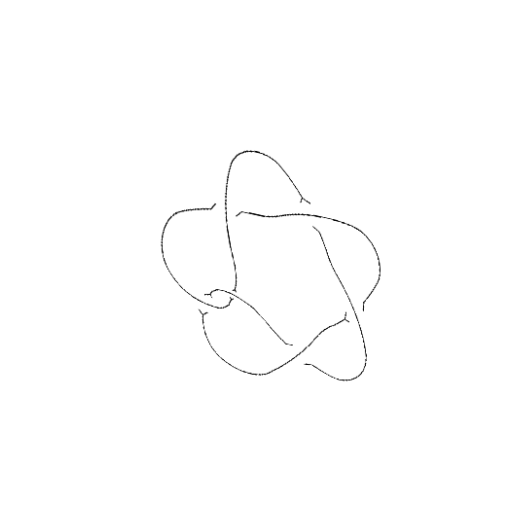
Crossing number: 6